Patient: sex M, age 60
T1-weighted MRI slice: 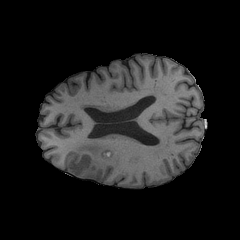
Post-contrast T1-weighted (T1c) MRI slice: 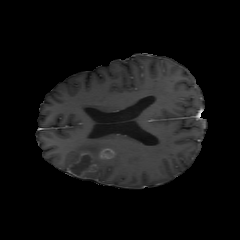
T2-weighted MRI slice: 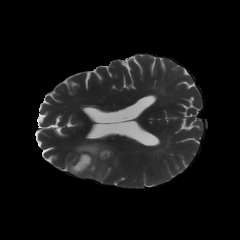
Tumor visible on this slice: yes
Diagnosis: Glioblastoma, IDH-wildtype
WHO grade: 4